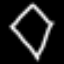
Label: diamond